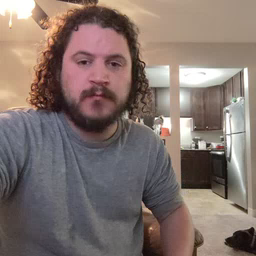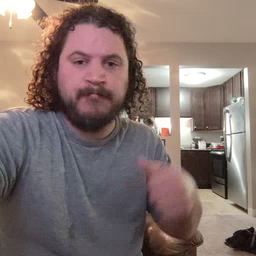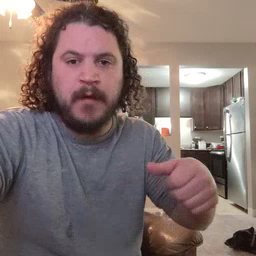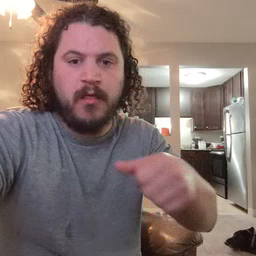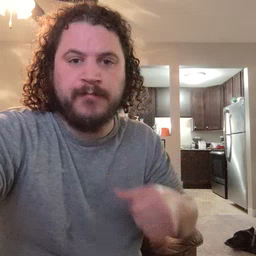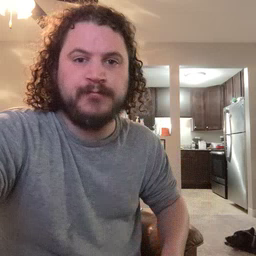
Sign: puzzle